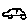
Label: car